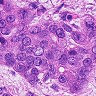
Metastatic tissue present: yes